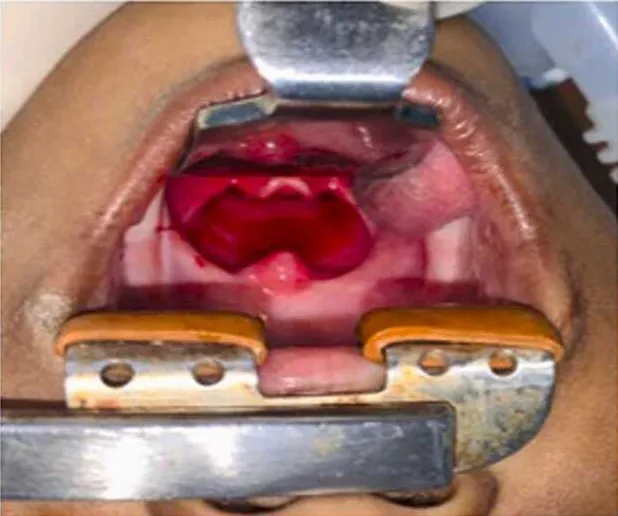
Oropharynx after intra-oral abscess drainage- significant reduction in posterior pharyngeal bulge noted in comparison to figure-4 with increased room in oropharynx and visualization of epiglottis.
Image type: medical_photograph (other_medical_photograph)